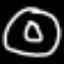
Label: donut